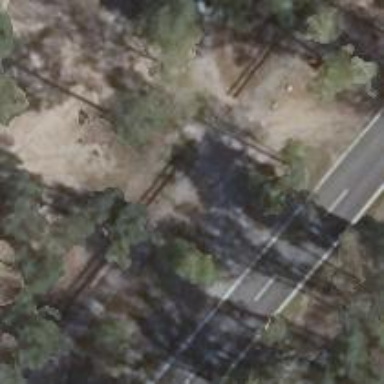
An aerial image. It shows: Sandy track road with grade4 tracktype.